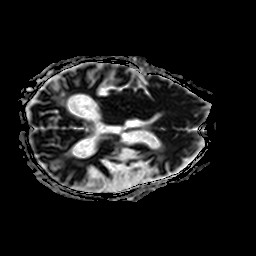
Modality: ADC
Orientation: axial
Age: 61
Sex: male
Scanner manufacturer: philips
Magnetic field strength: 1.5 T
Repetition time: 4.733 s
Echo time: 0.07714 s